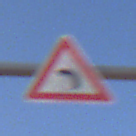
Verkehrszeichen: KurveLinks
Umgebung: Outdoor, Nature
Tageszeit: MorningAfternoon
Wetter: Clear
Licht: Natural
Jahreszeit: NotSpecified
Kontrast: HighContrast